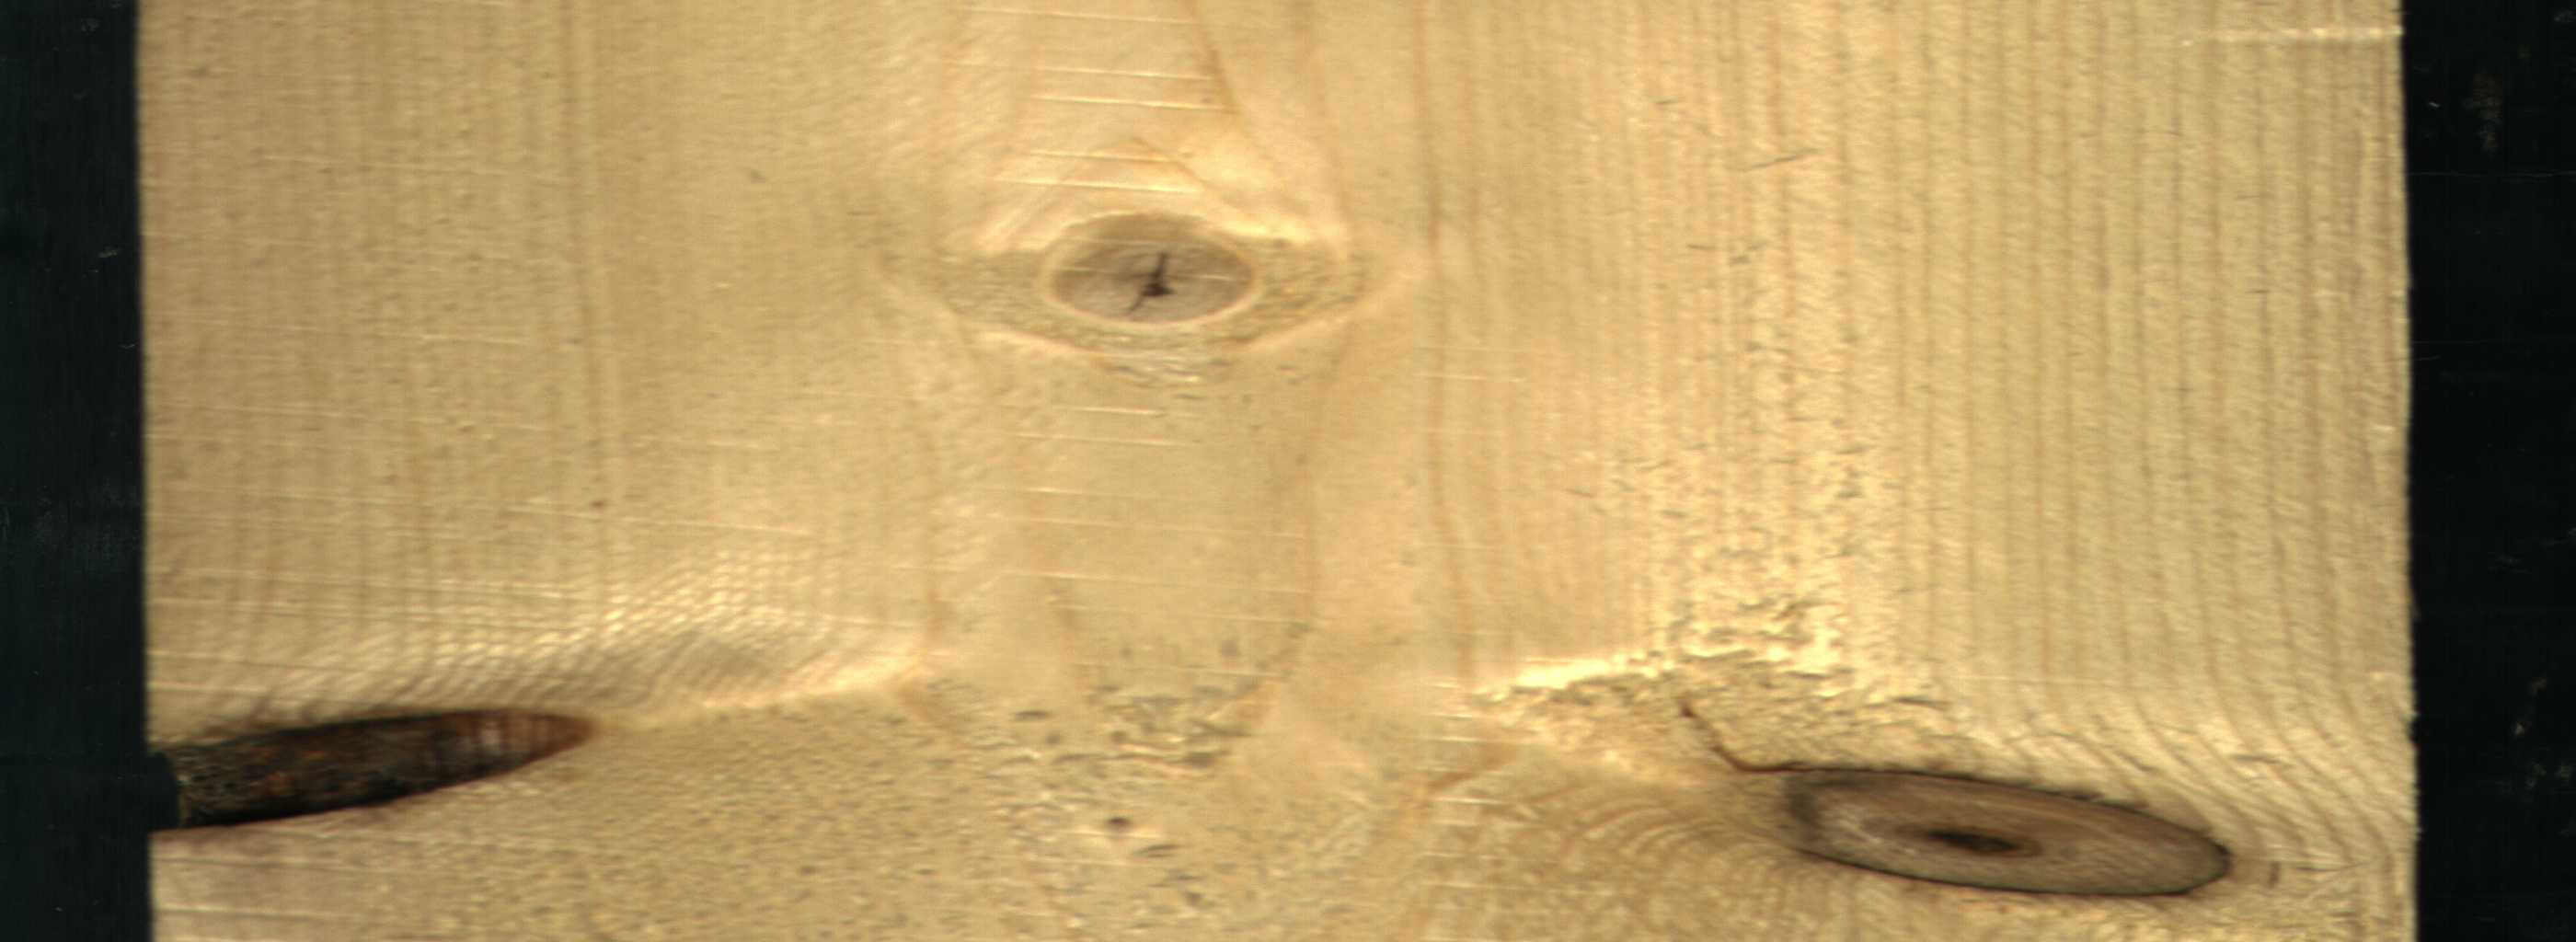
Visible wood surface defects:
knot_with_crack
Knot_missing
Dead_Knot